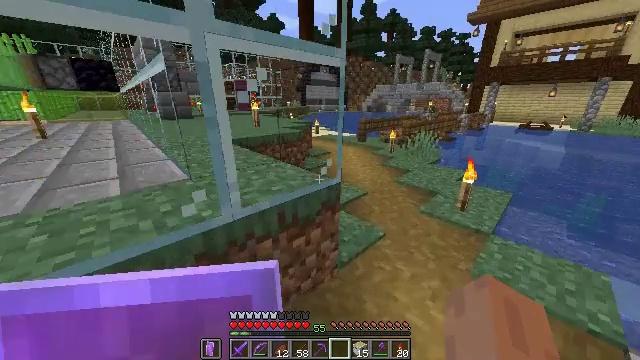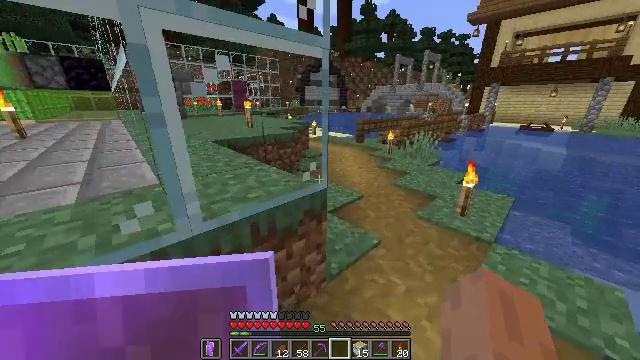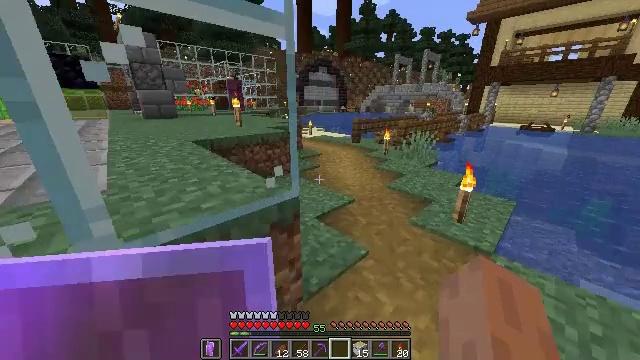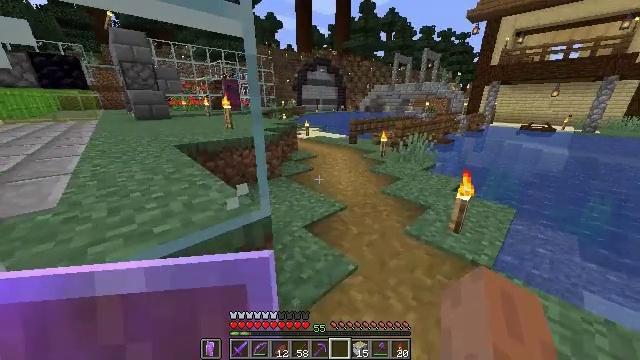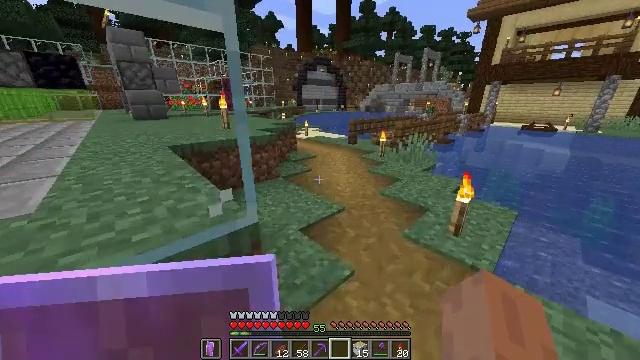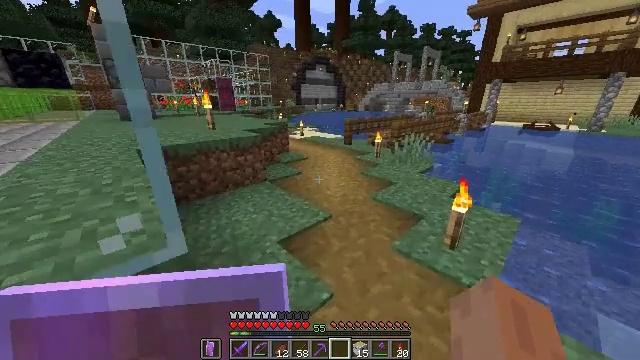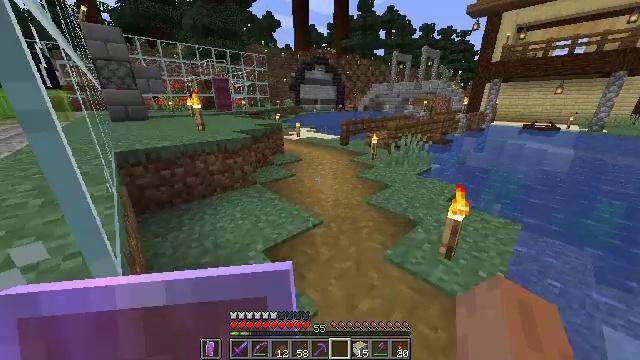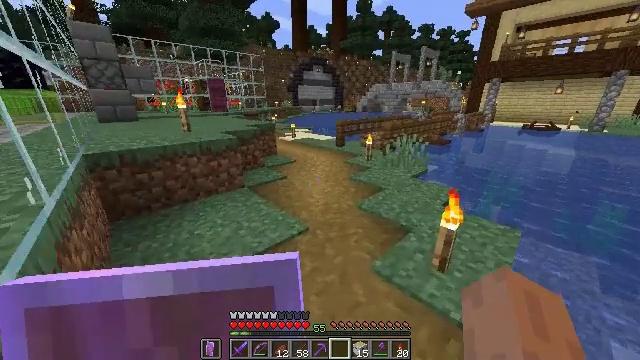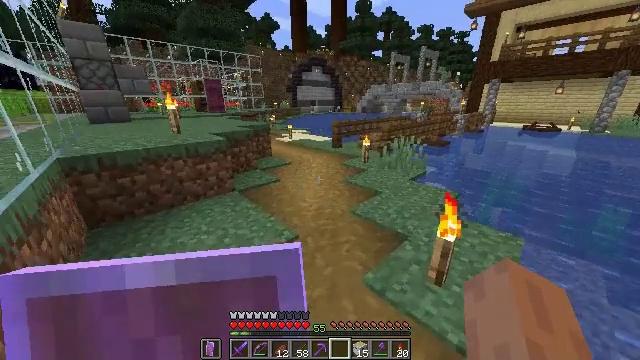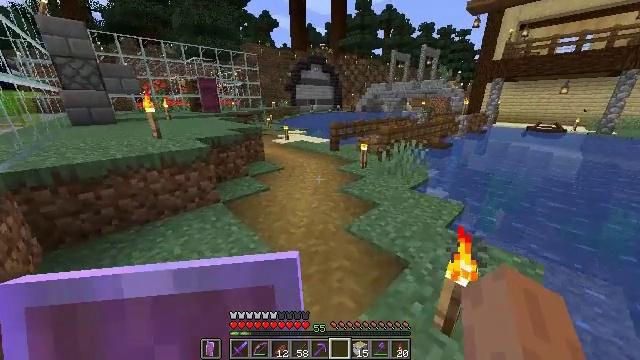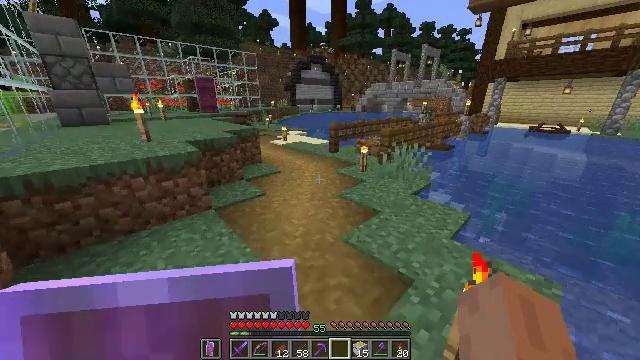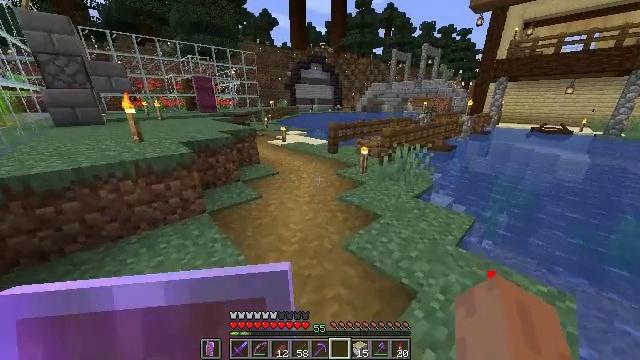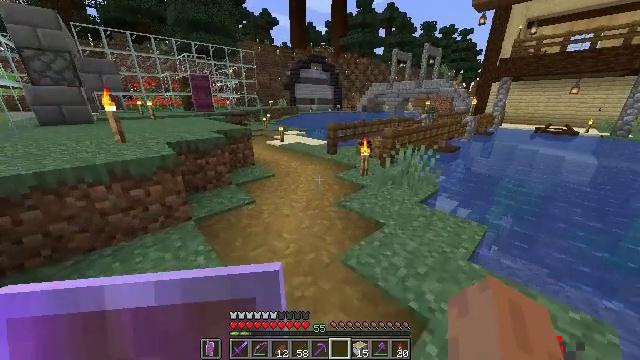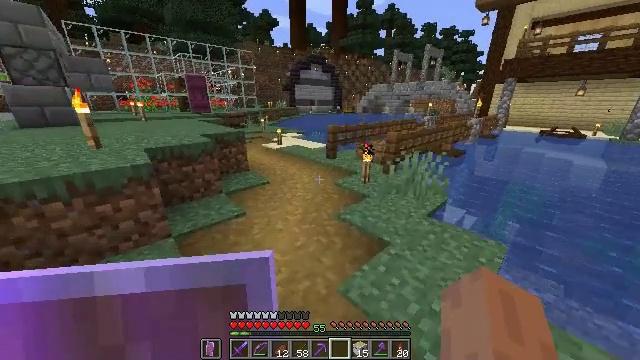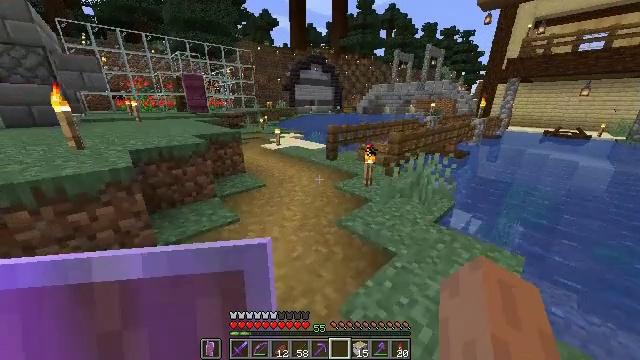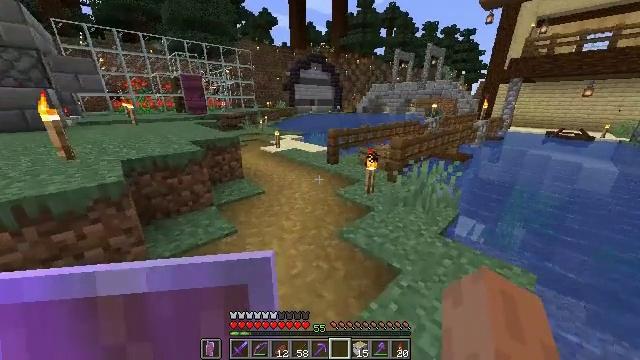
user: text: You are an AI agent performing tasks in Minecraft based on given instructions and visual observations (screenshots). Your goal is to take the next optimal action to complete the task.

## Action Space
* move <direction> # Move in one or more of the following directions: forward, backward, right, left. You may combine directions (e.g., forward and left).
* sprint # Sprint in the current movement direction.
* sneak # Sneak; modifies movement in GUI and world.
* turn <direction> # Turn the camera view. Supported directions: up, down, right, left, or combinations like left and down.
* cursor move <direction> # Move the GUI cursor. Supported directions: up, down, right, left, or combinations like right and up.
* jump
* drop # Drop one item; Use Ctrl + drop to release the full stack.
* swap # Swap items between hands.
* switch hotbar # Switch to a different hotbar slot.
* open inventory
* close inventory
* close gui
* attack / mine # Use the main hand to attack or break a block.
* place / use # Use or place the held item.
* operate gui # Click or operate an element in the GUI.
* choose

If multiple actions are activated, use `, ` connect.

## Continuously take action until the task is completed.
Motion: motion action
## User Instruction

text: Make a lead by crafting with slimeball and string.
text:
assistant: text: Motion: move forward and move right, sprint
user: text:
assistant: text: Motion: move forward and move right, sprint
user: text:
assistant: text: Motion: move forward and move right, sprint
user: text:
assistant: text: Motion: move forward and move right, sprint
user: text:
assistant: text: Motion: move forward and move right, sprint
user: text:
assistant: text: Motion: move forward and move right, sprint
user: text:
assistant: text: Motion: move forward and move right, sprint
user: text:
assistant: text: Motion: move forward, sprint
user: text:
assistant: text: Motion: move forward, sprint
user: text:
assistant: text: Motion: move forward, sprint
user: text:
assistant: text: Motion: move forward, sprint
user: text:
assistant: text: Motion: move forward, sprint
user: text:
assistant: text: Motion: move forward, sprint
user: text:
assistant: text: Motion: move forward, sprint
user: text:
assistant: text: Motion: move forward, sprint, jump
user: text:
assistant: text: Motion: move forward, sprint, jump
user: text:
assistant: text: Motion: move forward, sprint, jump
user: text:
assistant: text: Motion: move forward, sprint, jump
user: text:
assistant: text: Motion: move forward, sprint, jump
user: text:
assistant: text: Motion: move forward, sprint
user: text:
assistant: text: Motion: move forward, sprint
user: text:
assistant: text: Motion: move forward, sprint
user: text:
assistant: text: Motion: move forward, sprint
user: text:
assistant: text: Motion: move forward, sprint
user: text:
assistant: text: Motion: move forward, sprint, turn right
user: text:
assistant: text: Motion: move forward, sprint, turn right
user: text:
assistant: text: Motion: move forward, sprint, turn right
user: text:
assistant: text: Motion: move forward, sprint, turn right
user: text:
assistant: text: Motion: move forward, sprint, jump
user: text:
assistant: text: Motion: move forward, sprint, turn right, jump